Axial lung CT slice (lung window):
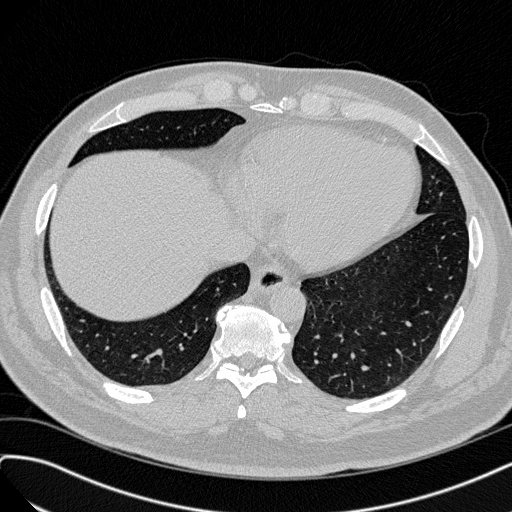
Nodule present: no